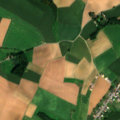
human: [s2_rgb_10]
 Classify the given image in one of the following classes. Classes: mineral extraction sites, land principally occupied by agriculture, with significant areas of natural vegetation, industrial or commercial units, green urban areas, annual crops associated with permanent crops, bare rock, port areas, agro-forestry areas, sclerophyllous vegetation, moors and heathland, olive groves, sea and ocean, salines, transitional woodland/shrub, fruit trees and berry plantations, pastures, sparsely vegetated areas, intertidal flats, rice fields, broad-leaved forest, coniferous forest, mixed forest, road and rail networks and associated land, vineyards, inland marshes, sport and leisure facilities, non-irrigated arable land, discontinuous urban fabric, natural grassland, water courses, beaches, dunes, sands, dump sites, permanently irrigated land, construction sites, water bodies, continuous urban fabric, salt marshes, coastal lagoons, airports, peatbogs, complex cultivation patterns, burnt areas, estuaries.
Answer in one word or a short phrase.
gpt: discontinuous urban fabric, non-irrigated arable land, complex cultivation patterns